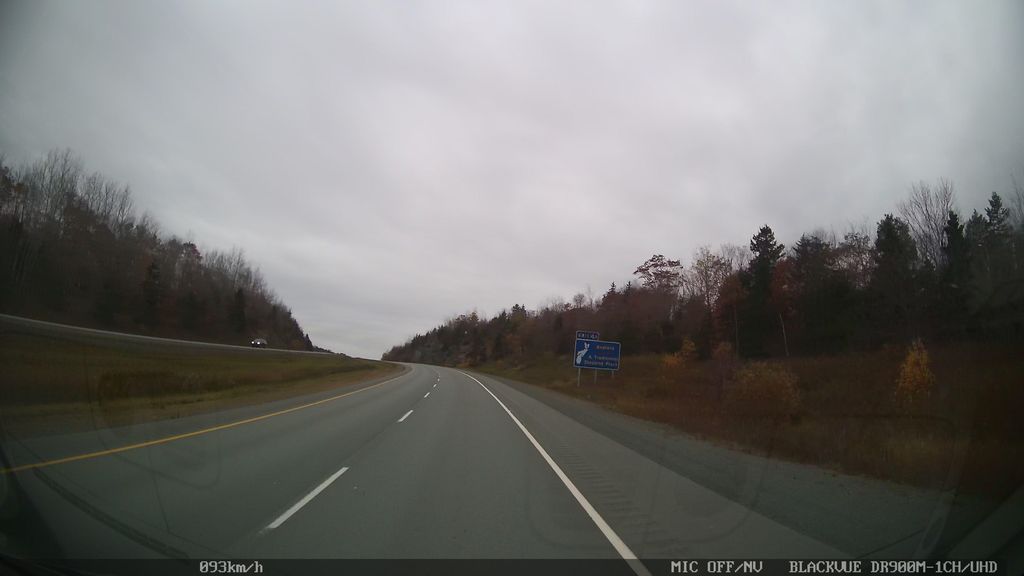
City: halifax